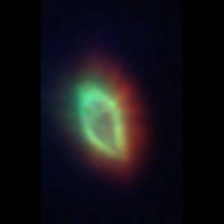
Taxon: Heterocapsa
Group: Dinoflagellates